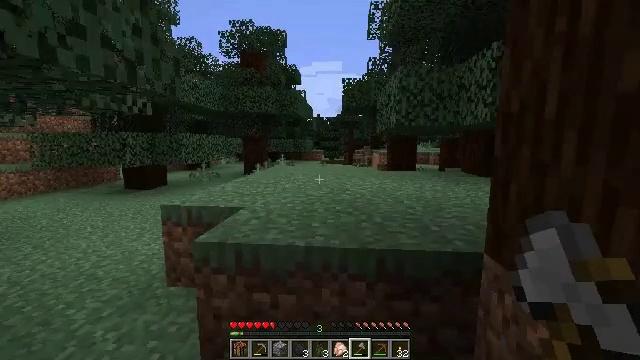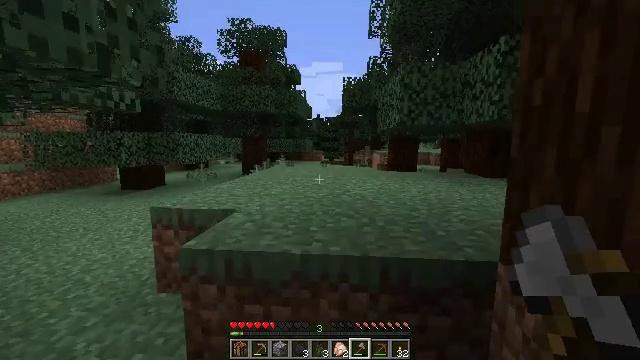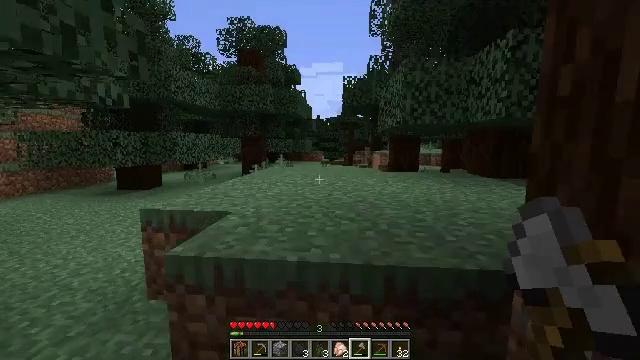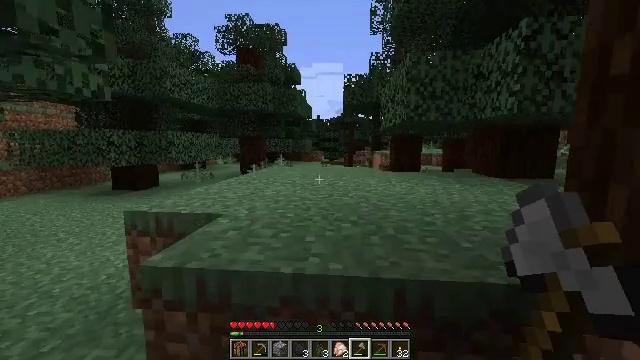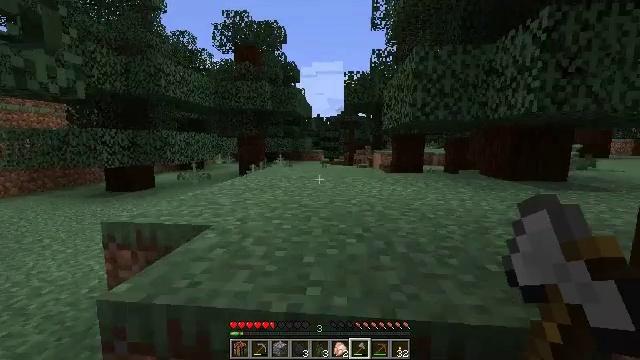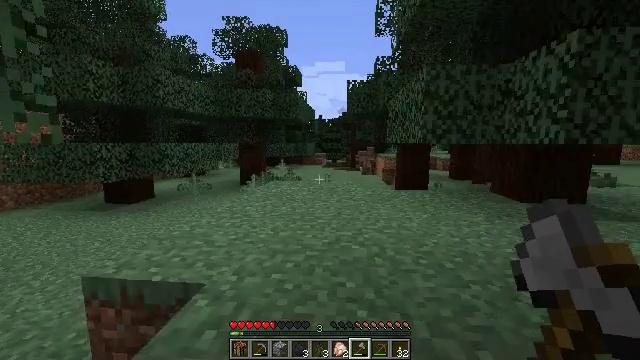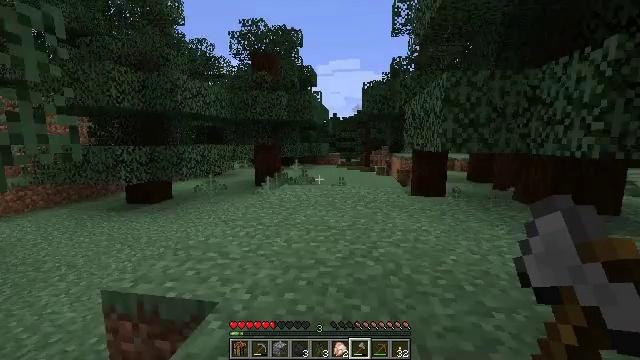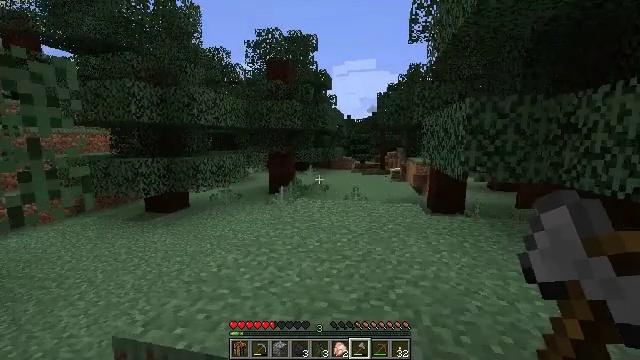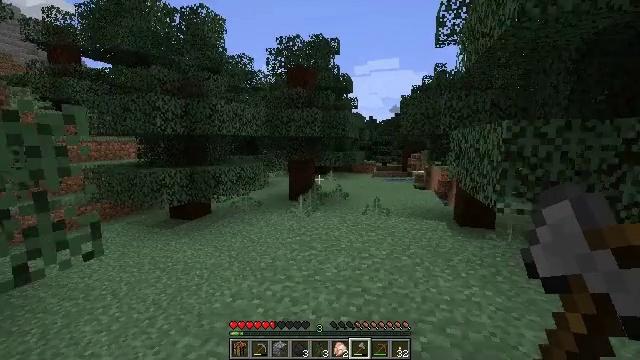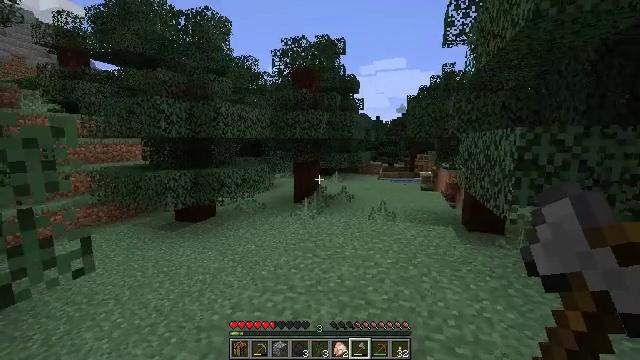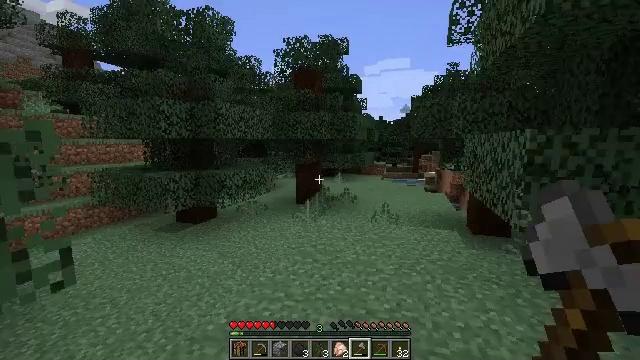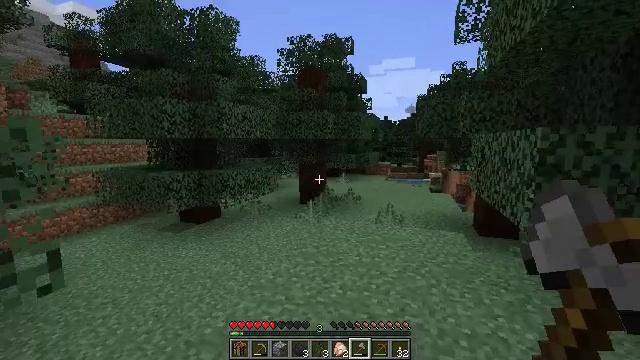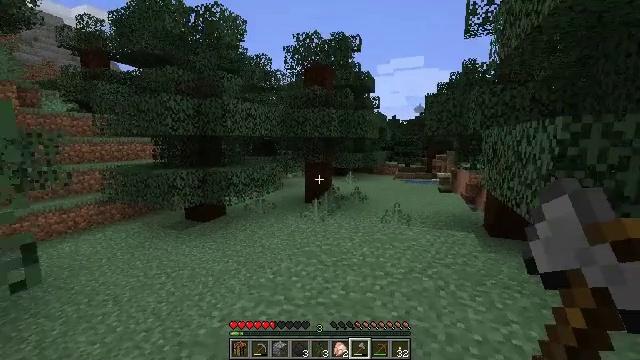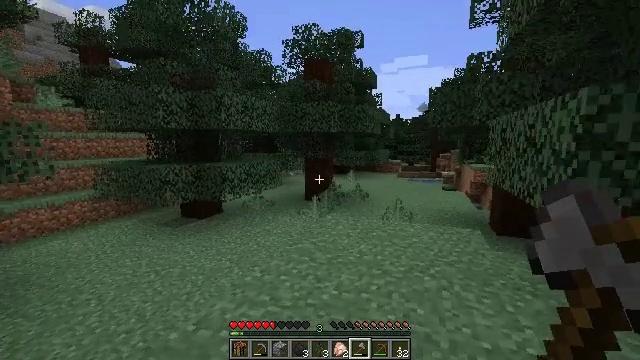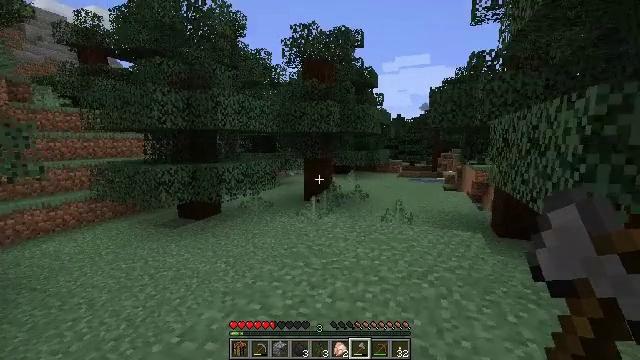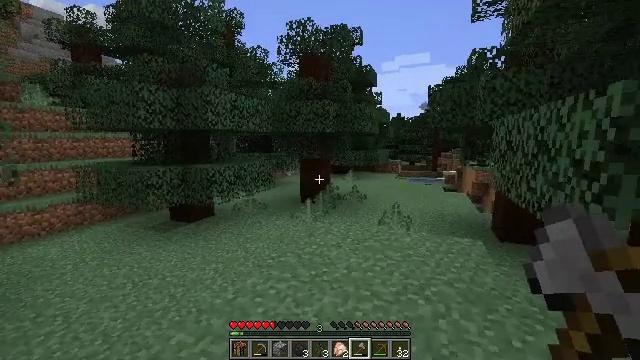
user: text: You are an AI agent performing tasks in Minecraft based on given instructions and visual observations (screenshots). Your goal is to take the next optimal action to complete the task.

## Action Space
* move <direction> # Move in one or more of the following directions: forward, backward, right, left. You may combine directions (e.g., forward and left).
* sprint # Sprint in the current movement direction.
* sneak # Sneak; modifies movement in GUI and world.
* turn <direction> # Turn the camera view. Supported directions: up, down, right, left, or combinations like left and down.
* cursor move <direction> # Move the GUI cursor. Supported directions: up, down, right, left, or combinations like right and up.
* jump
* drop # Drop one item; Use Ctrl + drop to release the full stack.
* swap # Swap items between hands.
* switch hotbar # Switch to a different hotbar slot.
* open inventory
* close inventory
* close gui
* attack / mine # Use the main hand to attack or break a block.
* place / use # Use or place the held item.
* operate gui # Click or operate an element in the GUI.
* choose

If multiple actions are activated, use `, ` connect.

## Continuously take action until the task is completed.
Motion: motion action
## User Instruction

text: Clear the sweet berry bush to collect the sweet berries.
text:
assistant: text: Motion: move forward
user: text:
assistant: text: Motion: move forward
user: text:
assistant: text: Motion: move forward
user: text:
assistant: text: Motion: move forward
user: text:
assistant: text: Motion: move forward, jump
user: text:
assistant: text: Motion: move forward, turn left, jump
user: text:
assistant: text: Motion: move forward, turn left, jump
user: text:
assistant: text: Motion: move forward and move right, turn left, jump
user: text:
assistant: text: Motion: move forward and move right, turn left
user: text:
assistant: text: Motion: move forward and move right
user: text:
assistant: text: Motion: move forward and move right, turn left
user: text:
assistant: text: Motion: move forward and move right, turn left
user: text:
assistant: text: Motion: move forward and move right
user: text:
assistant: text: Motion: move forward and move right
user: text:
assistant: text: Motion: move forward
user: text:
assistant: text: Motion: move forward
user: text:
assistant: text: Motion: move forward
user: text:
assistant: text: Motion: move forward
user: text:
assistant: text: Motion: move forward, turn left and up
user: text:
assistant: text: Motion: move forward, turn left and up
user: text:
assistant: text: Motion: move forward, turn left and up
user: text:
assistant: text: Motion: move forward and move right, turn left and up
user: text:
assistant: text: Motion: move forward and move right, turn left
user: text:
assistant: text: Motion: move forward and move right
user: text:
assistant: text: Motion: move forward and move right
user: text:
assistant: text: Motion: move forward, turn right
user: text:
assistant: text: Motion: move forward and move left, turn right and down
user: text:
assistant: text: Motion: move forward and move left, turn right and down
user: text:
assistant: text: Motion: move forward and move left, turn right and down
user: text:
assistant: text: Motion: move forward and move left, turn right and down